Interaction volume radius: 5 \u00c5
Interaction volume height: 15 \u00c5
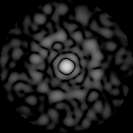
Disorder parameter: 0.877